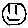
Label: smiley face